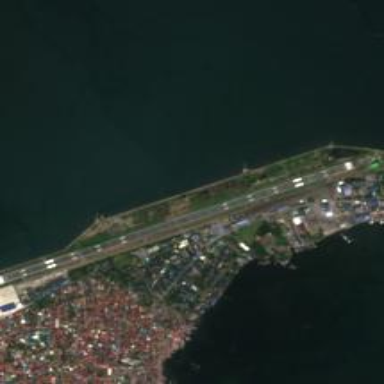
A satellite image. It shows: Runway at airport.